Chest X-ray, PA view. Patient: 76 years old, sex F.
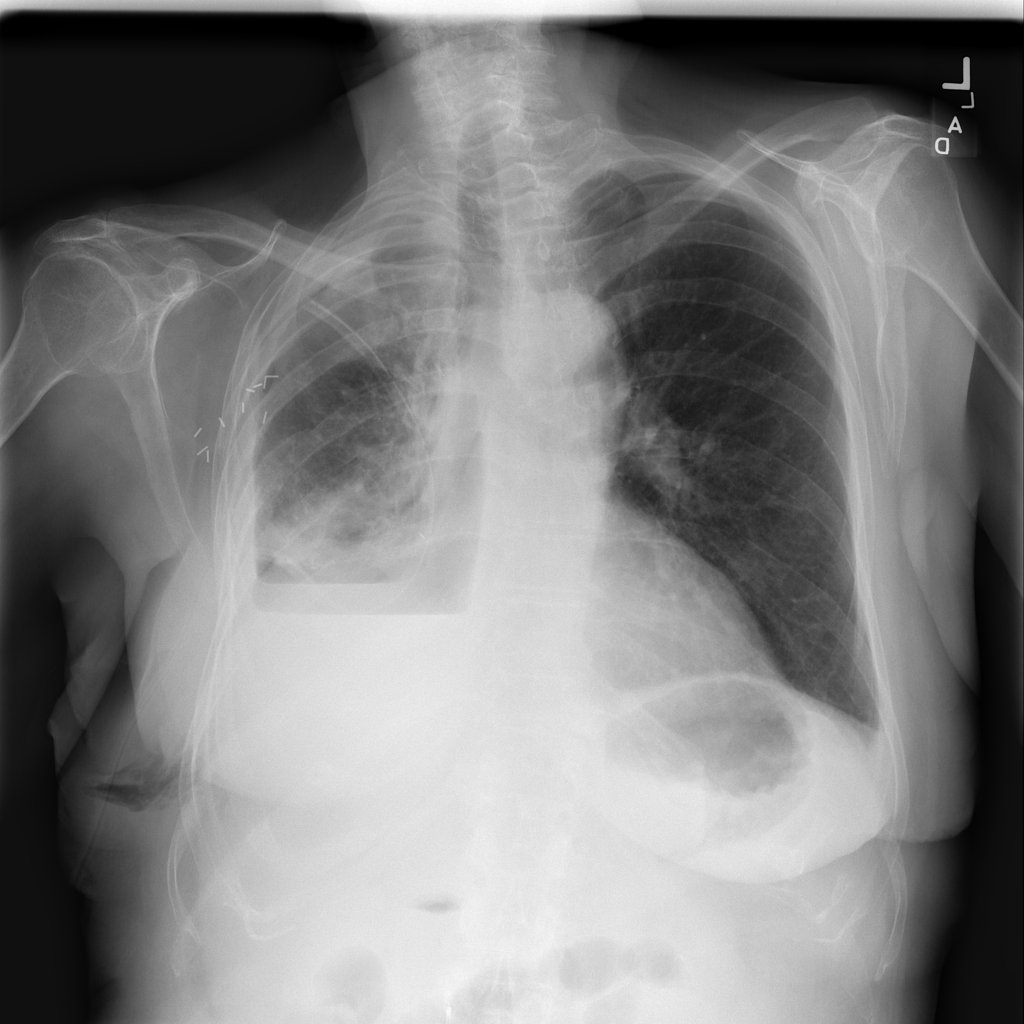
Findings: No Finding